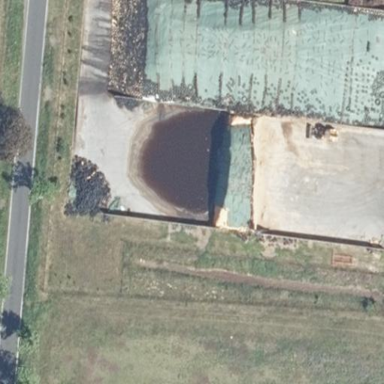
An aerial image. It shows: Bunker silo.